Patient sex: M
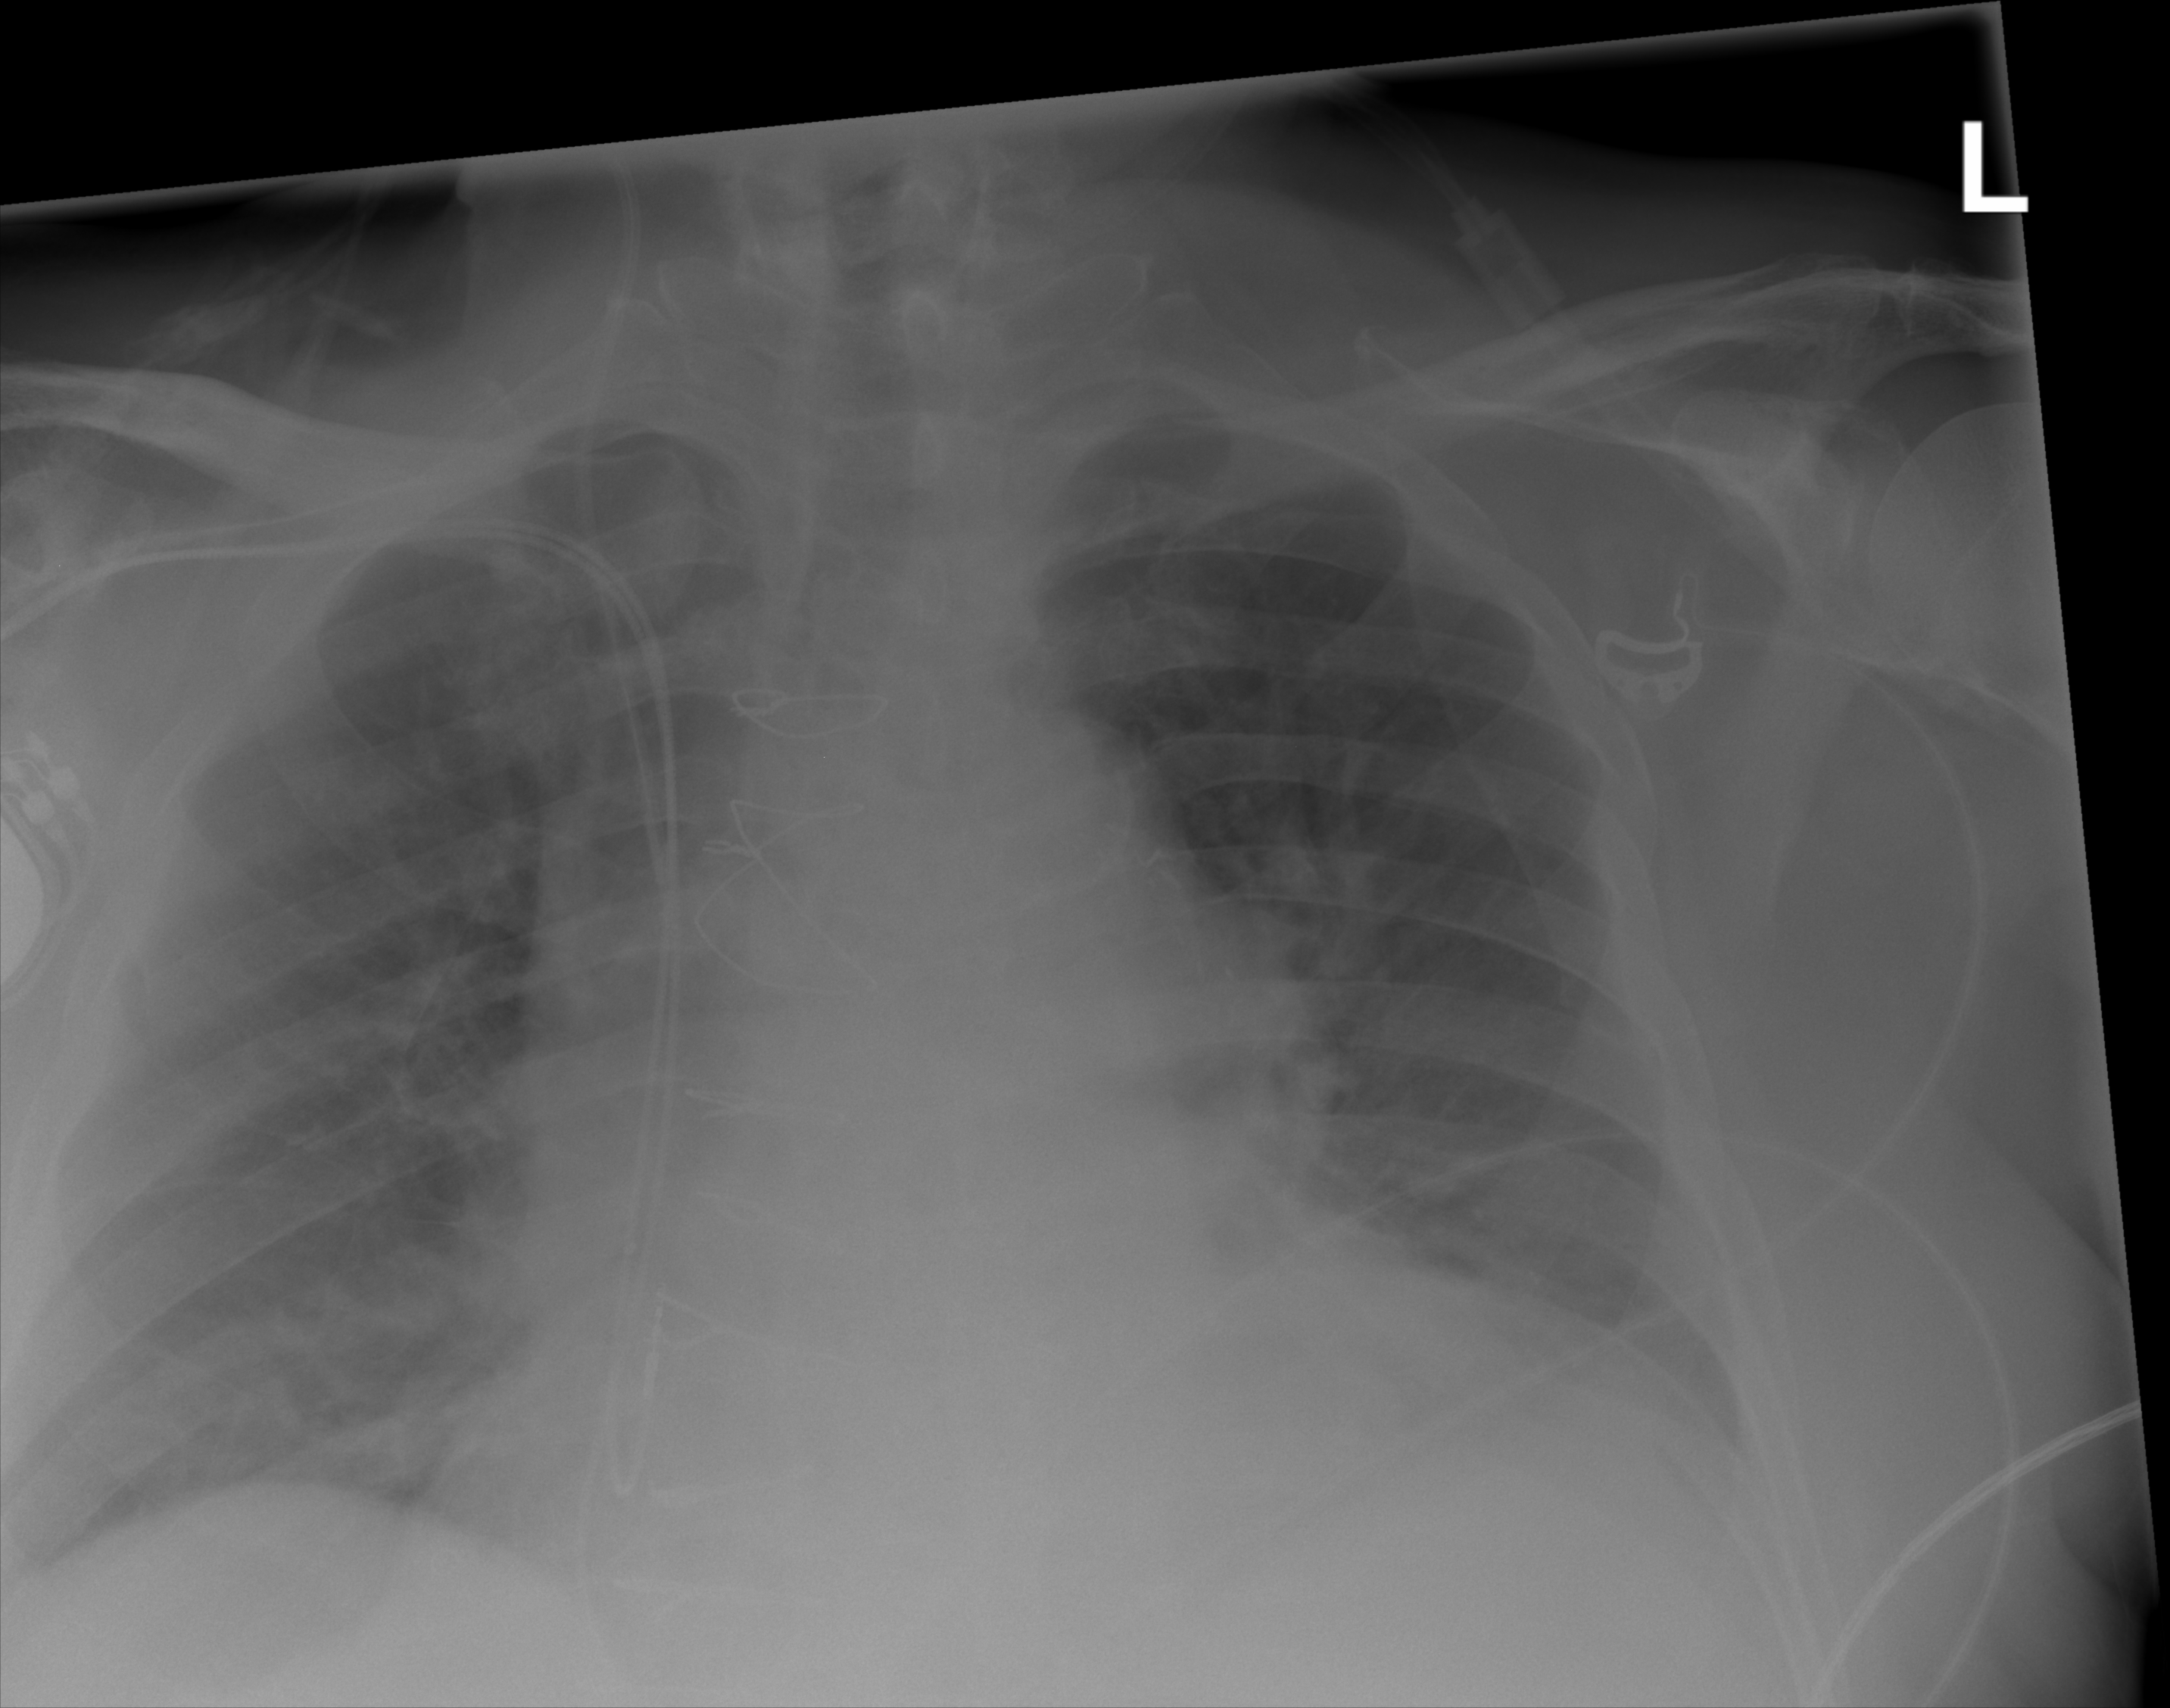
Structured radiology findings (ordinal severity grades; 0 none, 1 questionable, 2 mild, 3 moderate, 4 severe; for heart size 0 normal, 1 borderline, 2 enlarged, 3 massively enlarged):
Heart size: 2
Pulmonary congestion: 2
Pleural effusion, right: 0
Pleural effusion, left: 2
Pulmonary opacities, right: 0
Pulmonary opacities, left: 0
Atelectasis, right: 0
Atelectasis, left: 2